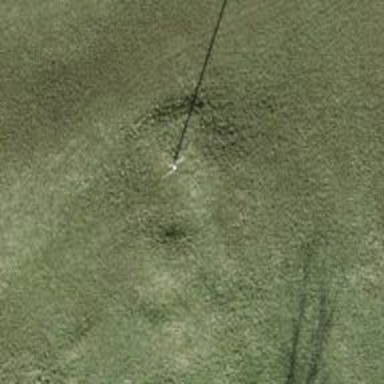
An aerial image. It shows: Minor power line.